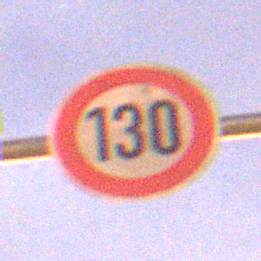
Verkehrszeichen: Geschwindigkeit130
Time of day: Night
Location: Outdoor (Suburban)
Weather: PartlyCloudy
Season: NotSpecified
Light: Artificial